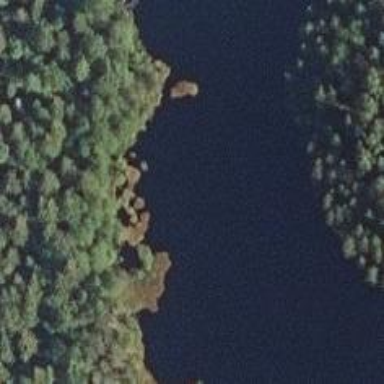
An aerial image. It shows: Peaceful pond surrounded by nature.